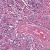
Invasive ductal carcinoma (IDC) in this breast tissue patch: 1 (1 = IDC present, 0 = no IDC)